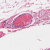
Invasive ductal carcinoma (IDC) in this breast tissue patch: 0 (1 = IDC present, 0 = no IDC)